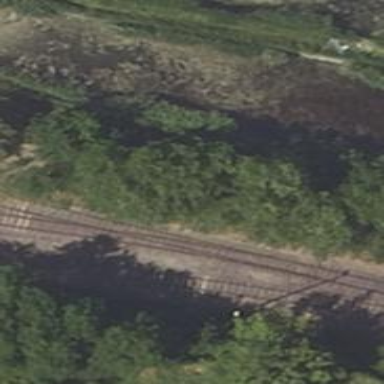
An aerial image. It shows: Railway switch.